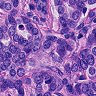
Metastatic tissue present: yes